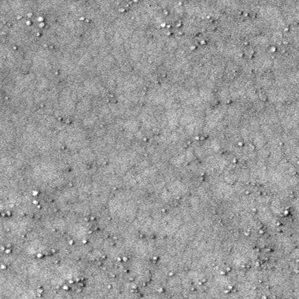
Label: frost